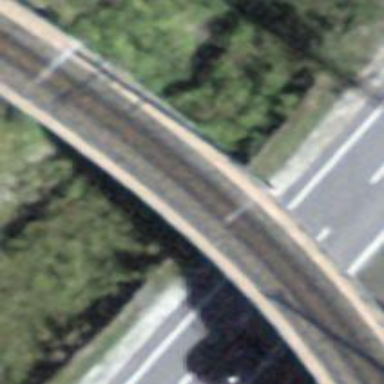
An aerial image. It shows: Narrow-gauge railway bridge with electrified contact line.